Question: i want to display a clock and its hands on the screen using customized view .
i am doing it this way as i want to change the orientation of the hands of the clock later in the code.
code -
'''
public class Clockwork extends Activity{
@Override
protected void onCreate(Bundle savedInstanceState) {
// TODO Auto-generated method stub
super.onCreate(savedInstanceState);
MyViews mv=new MyViews(this);
LinearLayout l1=new LinearLayout(this);
LinearLayout l2=new LinearLayout(this);
LinearLayout l3=new LinearLayout(this);
ScrollView sc=new ScrollView(this);
Button b1=new Button(this);
Button b2=new Button(this);
TimePicker tp=new TimePicker(this);
b1.setText("Okay");
b2.setText("Cancle");
l3.setOrientation(LinearLayout.VERTICAL);
l3.addView(b1, new LayoutParams(LayoutParams.MATCH_PARENT, LayoutParams.MATCH_PARENT));
l3.addView(b2, new LayoutParams(LayoutParams.MATCH_PARENT, LayoutParams.MATCH_PARENT));
l2.setOrientation(LinearLayout.HORIZONTAL);
l2.addView(tp);
l2.addView(l3,new LayoutParams(LayoutParams.WRAP_CONTENT, LayoutParams.WRAP_CONTENT));
l1.addView(mv,new LayoutParams(LayoutParams.MATCH_PARENT, LayoutParams.MATCH_PARENT));
l1.addView(l2);
sc.addView(l1,new LayoutParams(LayoutParams.MATCH_PARENT, LayoutParams.MATCH_PARENT));
this.setContentView(sc);
}
class MyViews extends ImageView{
Bitmap clock,mh,hh;
public MyViews(Context context) {
super(context);
clock=BitmapFactory.decodeResource(getResources(), R.drawable.clock, null);
hh=BitmapFactory.decodeResource(getResources(), R.drawable.hhand, null);
mh=BitmapFactory.decodeResource(getResources(), R.drawable.mhand, null);
}
@Override
protected void onDraw(Canvas canvas) {
canvas.drawBitmap(clock, 0, 0, null);
canvas.drawBitmap(mh, 0, 0, null);
canvas.drawBitmap(hh, 0, 0, null);
super.onDraw(canvas);
}
}
}
'''
output -

and this is what the logcat says -
'''
12-24 14:11:06.178: I/dalvikvm(281): Could not find method android.widget.Button.setBackground, referenced from method sarath.apps.SiLeNcE.MainActivity.mtv
12-24 14:11:06.178: W/dalvikvm(281): VFY: unable to resolve virtual method 3984: Landroid/widget/Button;.setBackground (Landroid/graphics/drawable/Drawable;)V
12-24 14:11:06.238: D/dalvikvm(281): VFY: replacing opcode 0x6e at 0x0018
12-24 14:11:06.248: D/dalvikvm(281): VFY: dead code 0x001b-0049 in Lsarath/apps/SiLeNcE/MainActivity;.mtv (Landroid/view/View;)V
12-24 14:11:17.660: D/dalvikvm(281): GC_FOR_MALLOC freed 5424 objects / 315672 bytes in 55ms
12-24 14:11:53.428: W/KeyCharacterMap(281): No keyboard for id 0
12-24 14:11:53.428: W/KeyCharacterMap(281): Using default keymap: /system/usr/keychars/qwerty.kcm.bin
12-24 14:16:47.358: W/IInputConnectionWrapper(281): showStatusIcon on inactive InputConnection
12-24 14:16:53.058: D/dalvikvm(281): GC_EXPLICIT freed 5122 objects / 263048 bytes in 183ms
'''
what am i doing wrong ?
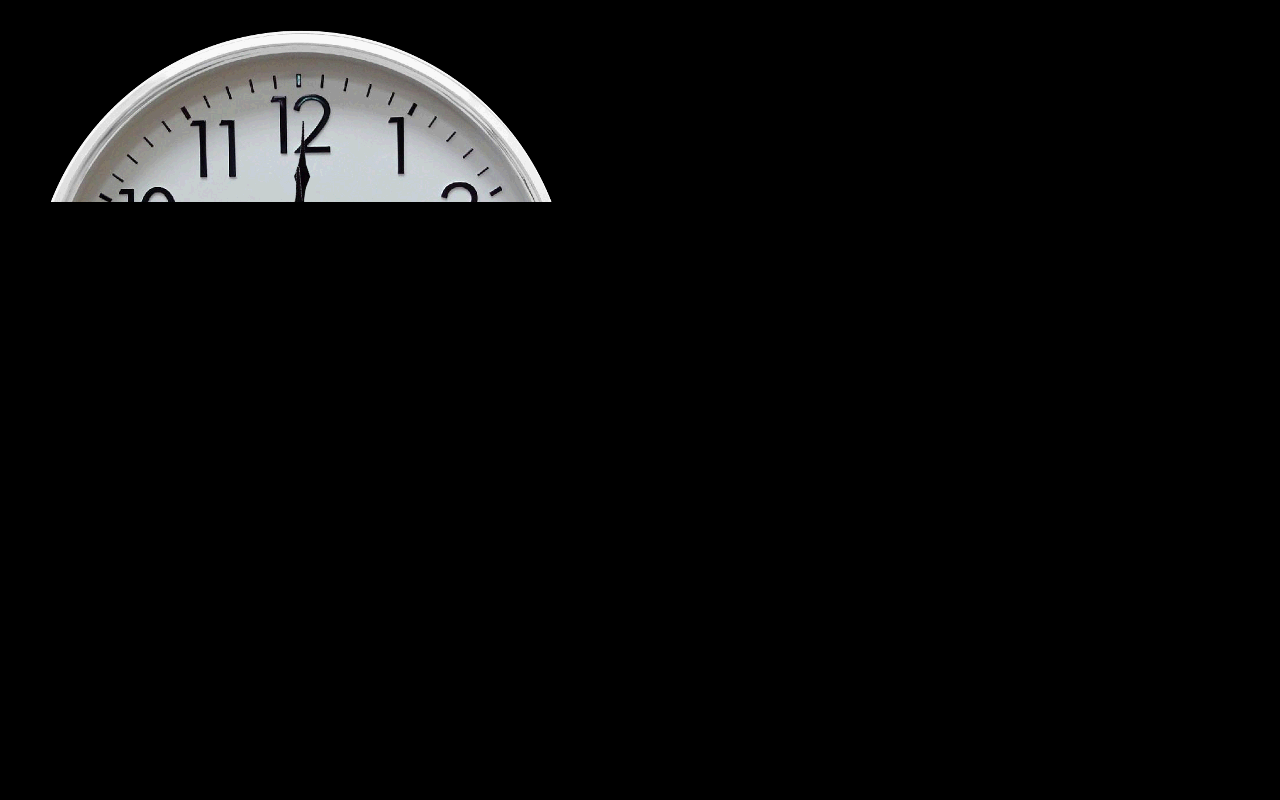
Answer: It looks like your canvas is bigger than your view. You need to change the view size by using <URL>.